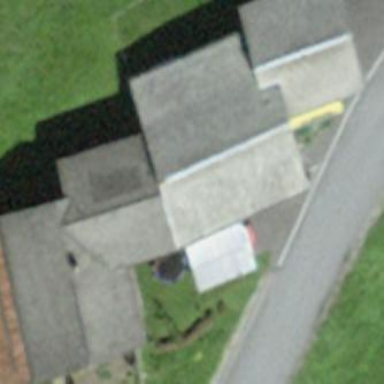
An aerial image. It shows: Gabled roof farm building.